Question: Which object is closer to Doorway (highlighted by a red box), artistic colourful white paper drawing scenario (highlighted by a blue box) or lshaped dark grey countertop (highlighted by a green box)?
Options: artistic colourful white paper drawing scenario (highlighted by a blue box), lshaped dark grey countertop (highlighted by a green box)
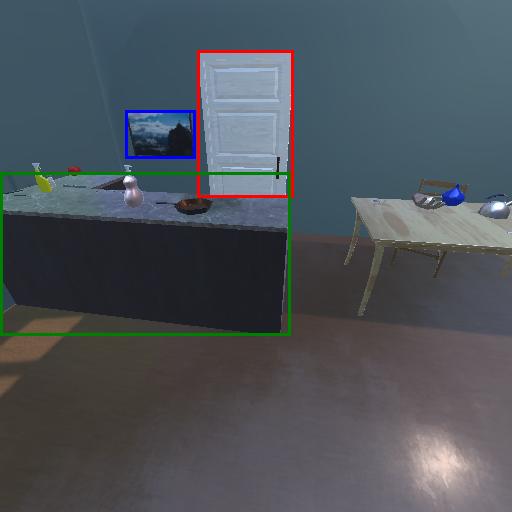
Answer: artistic colourful white paper drawing scenario (highlighted by a blue box)